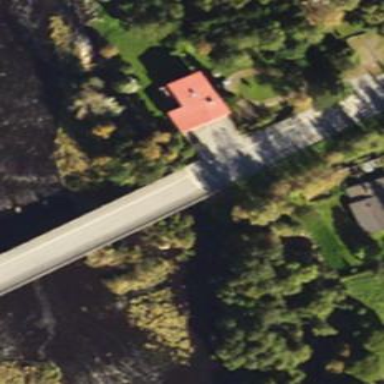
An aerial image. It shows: Bridge for cycleway.